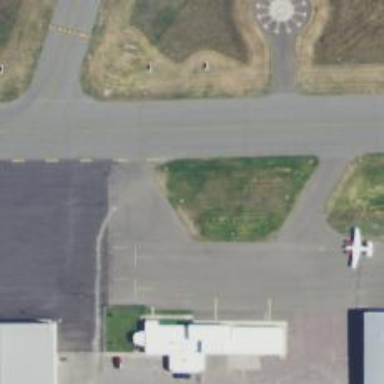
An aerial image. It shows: View of taxiway at the airport.